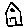
Label: house